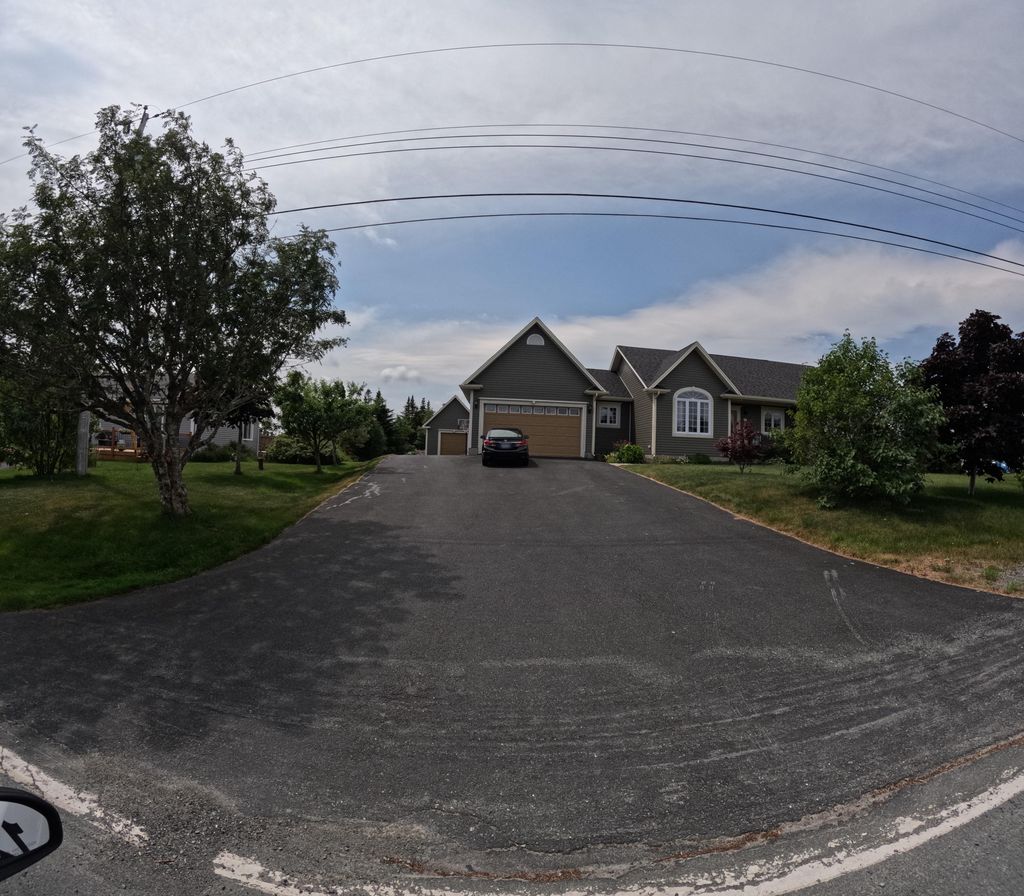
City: st_johns